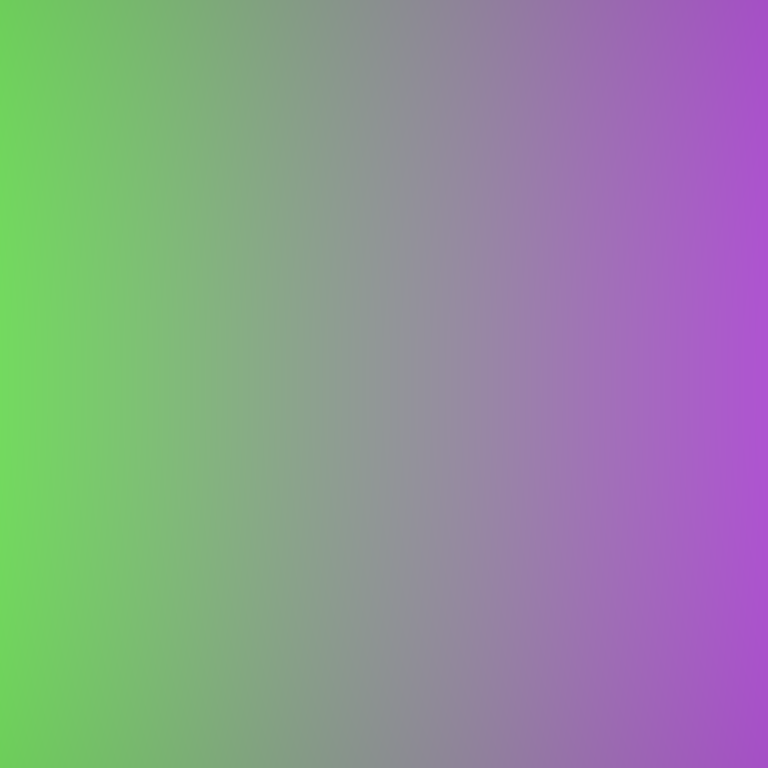
Abstract light effect, smooth gradient from vibrant green to soft purple, calm atmosphere, diffuse glow, no room, no furniture, no objects.